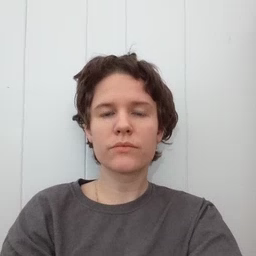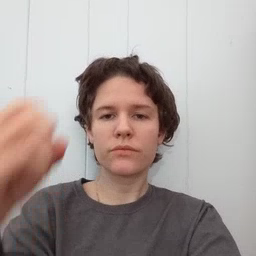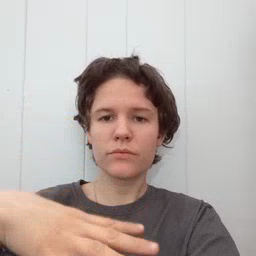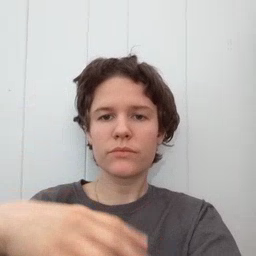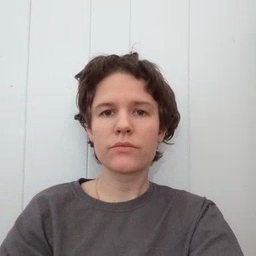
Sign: drop